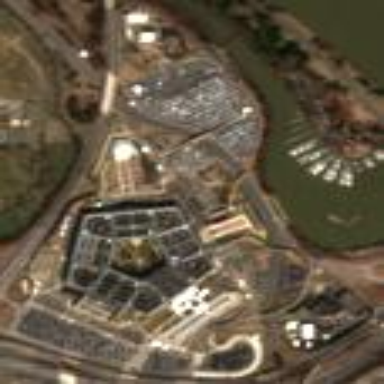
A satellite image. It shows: Military base.